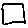
Label: square